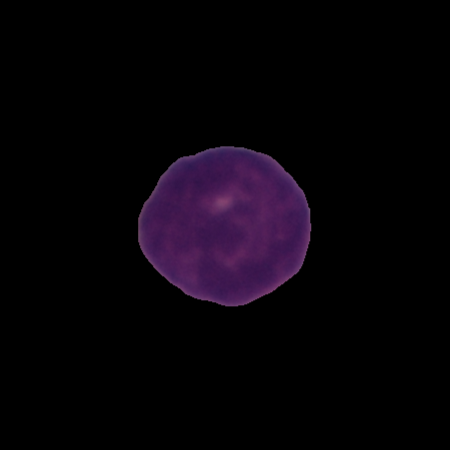
Label: cancer